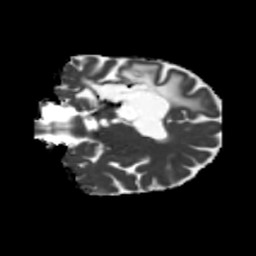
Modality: MD
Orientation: coronal
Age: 31
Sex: female
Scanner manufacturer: siemens
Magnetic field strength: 3 T
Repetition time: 5.25 s
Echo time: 0.08 s